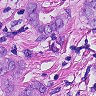
Metastatic tissue present: yes